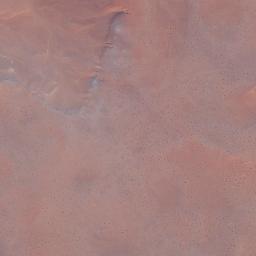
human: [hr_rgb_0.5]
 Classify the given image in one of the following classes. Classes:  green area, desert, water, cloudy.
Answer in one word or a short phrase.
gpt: desert